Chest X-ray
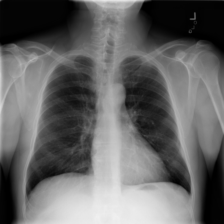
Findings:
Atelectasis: negative
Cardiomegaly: negative
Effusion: negative
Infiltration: negative
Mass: negative
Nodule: negative
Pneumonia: negative
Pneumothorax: negative
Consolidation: negative
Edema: negative
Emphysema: negative
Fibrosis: negative
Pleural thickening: negative
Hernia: negative